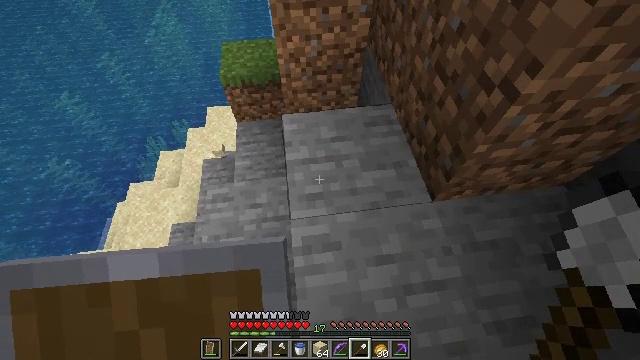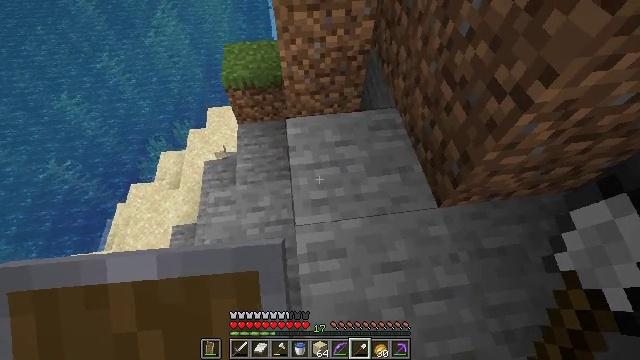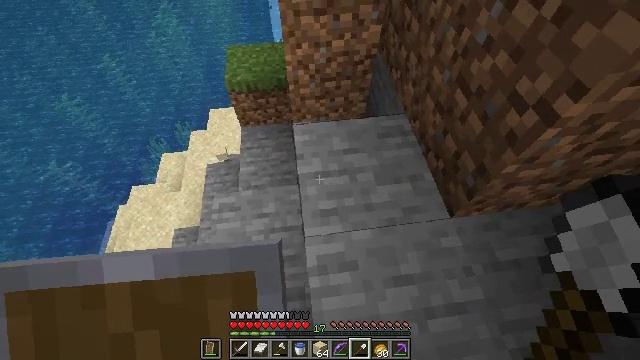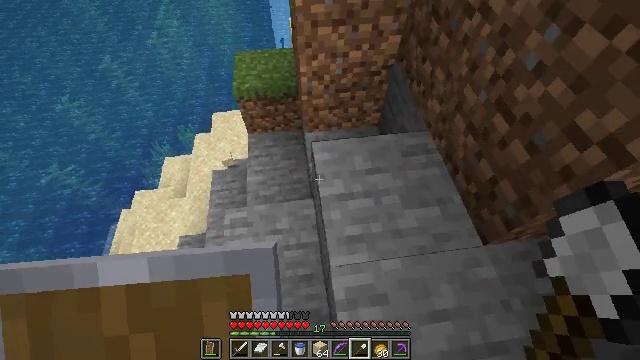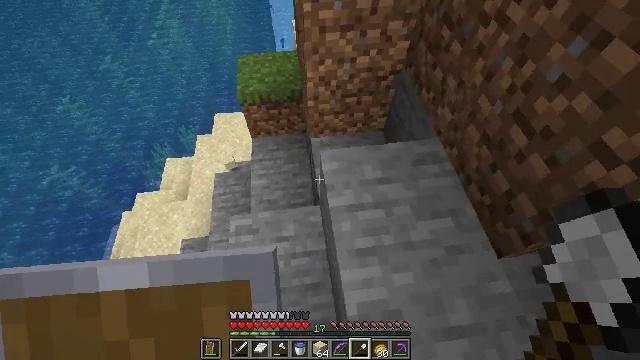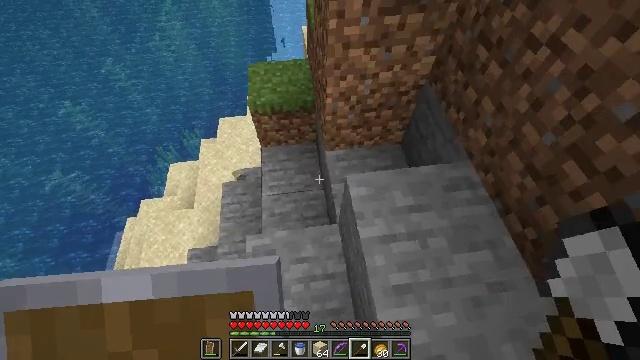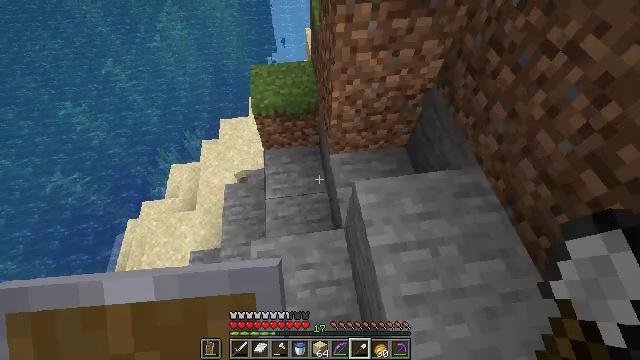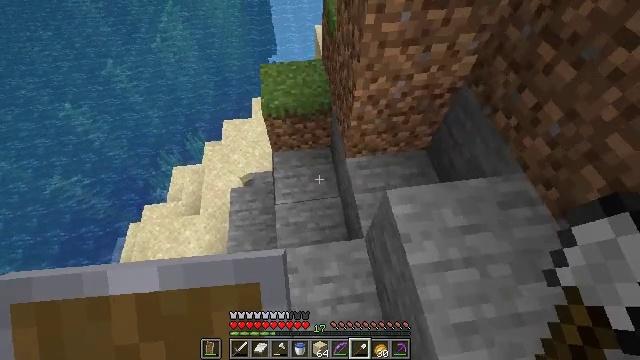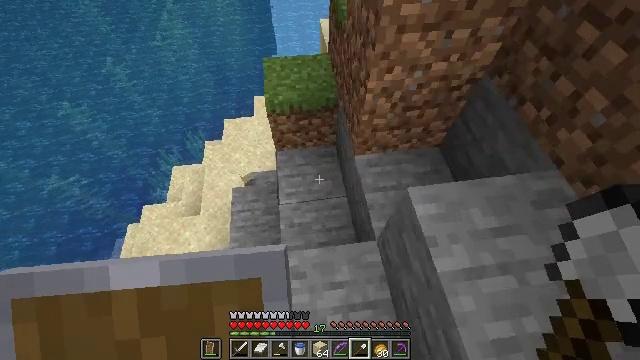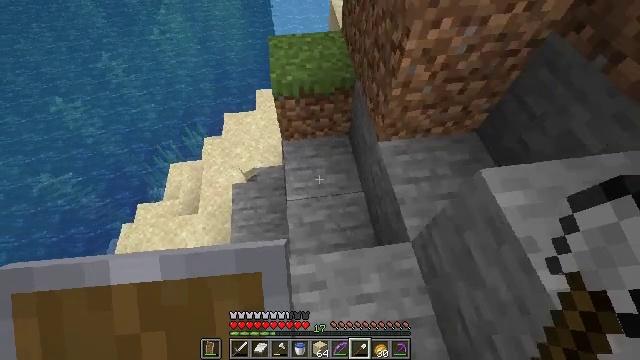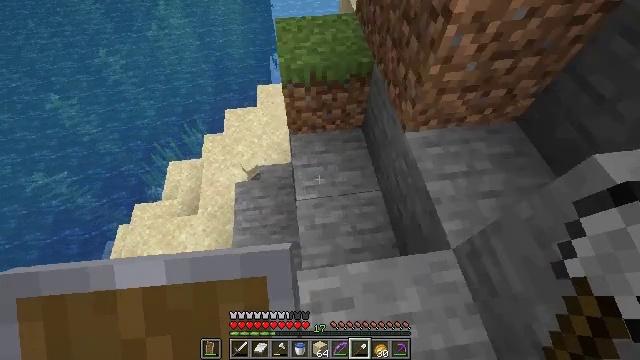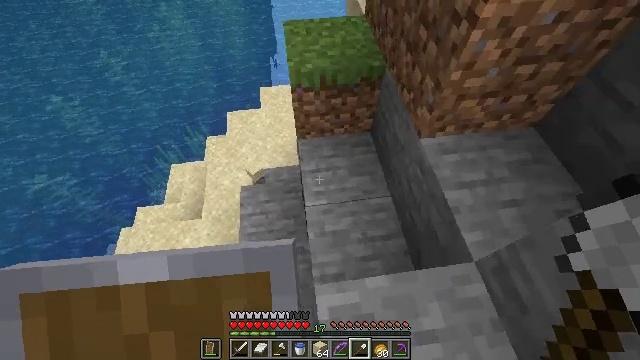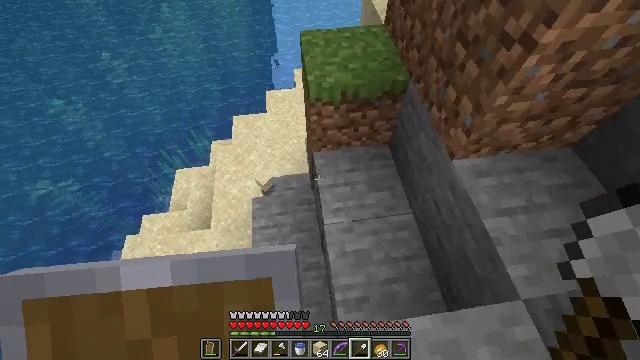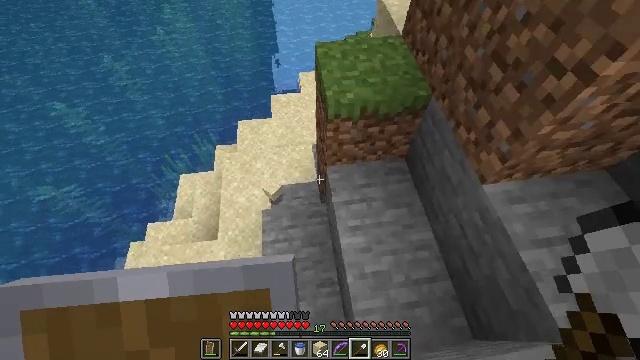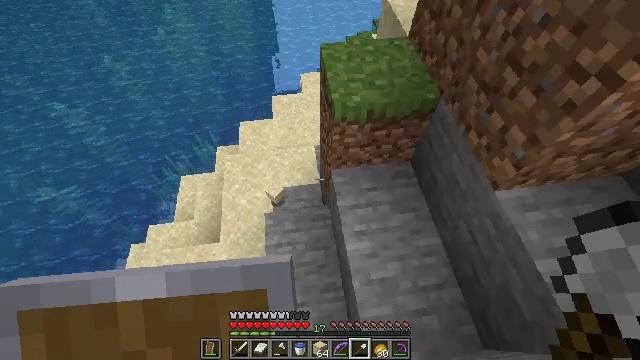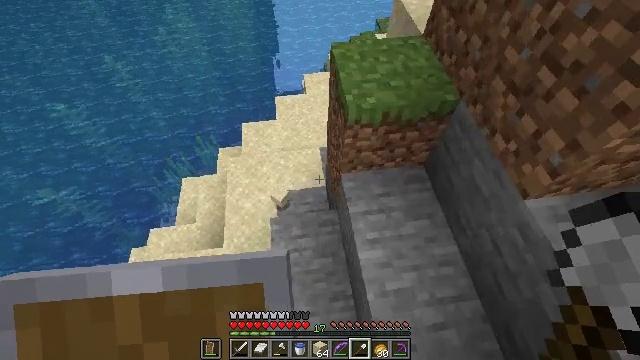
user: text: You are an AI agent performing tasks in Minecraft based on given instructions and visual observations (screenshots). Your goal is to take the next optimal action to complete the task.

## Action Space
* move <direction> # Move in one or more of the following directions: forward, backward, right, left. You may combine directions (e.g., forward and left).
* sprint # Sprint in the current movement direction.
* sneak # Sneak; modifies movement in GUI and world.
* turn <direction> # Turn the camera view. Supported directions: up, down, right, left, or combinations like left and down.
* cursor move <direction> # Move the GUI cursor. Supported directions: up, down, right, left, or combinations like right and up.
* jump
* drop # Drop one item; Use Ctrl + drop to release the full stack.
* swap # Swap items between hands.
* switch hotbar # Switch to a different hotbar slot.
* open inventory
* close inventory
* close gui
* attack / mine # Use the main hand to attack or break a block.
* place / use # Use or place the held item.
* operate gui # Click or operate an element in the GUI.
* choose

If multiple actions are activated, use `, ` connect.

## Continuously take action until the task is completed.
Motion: motion action
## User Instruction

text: Break the sand block.
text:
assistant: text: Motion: move forward and move left
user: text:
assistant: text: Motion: move forward and move left
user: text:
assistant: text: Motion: move forward and move left
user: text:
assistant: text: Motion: move forward and move left
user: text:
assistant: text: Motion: move forward and move left
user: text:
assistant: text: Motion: move forward and move left
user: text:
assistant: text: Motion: move forward and move left
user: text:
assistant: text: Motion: move forward and move left
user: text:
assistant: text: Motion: move forward and move left
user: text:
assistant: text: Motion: move forward and move left
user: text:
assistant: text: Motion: move forward and move left
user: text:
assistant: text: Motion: move forward and move left
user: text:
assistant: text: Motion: move forward and move left
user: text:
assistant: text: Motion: move forward and move left
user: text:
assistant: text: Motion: move forward and move left
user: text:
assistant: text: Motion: move forward
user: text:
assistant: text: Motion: move forward
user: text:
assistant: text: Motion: no_op
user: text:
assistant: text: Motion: no_op
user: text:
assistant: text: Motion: no_op
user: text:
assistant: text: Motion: no_op
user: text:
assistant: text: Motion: no_op
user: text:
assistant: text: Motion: move forward
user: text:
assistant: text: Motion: move forward
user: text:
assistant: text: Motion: move forward
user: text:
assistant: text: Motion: move forward
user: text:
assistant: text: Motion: move forward
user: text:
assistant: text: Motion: move forward
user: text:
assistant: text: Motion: move forward
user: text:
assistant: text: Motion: no_op